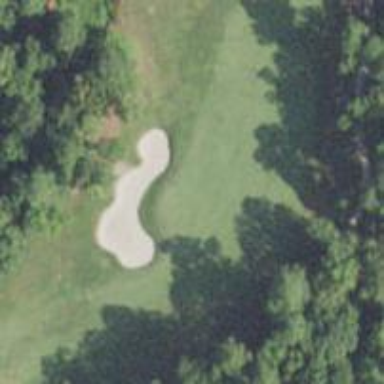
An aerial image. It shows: Golf fairway surrounded by grass.